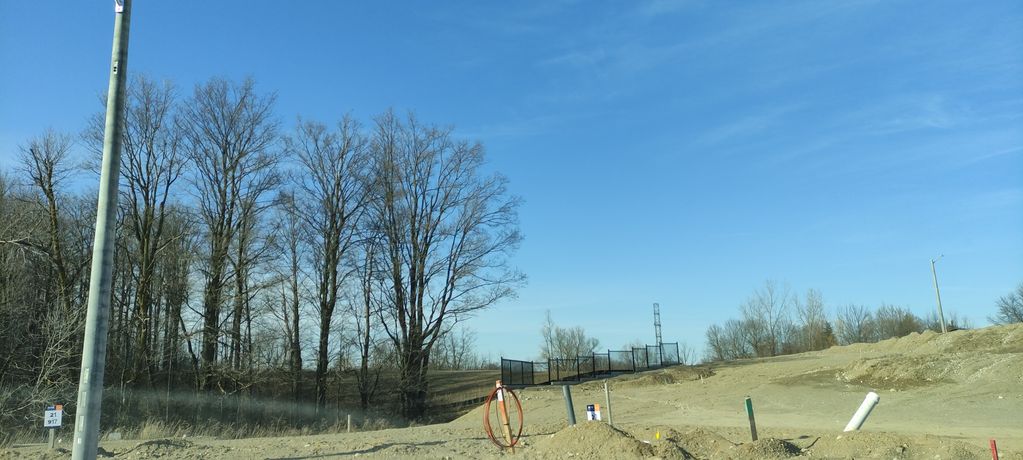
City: kitchener-waterloo